Question: I am new to Python/Selenium (< 3 days). I am trying to click on the "grades" item of an unordered list (Please see image). I have tried find_element_by_link_text, find_element_by_css_selector but am unable to find it.
Image from inspect element

Thanks.
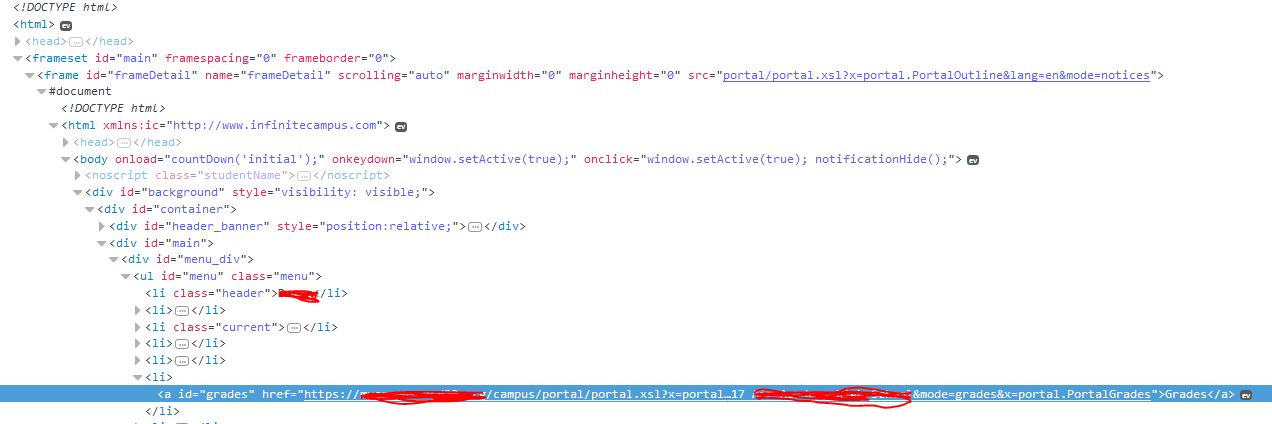
Answer: As per the HTML it is pretty clear that the desired field is within an '<iframe>' so you have to:
- Induce <URL>:- Using 'CSS_SELECTOR':'''
WebDriverWait(driver, 20).until(EC.frame_to_be_available_and_switch_to_it((By.ID,"frameDetail")))
element = WebDriverWait(driver, 20).until(EC.element_to_be_clickable((By.CSS_SELECTOR, "a#grades")))
'''
- Using 'XPATH':'''
WebDriverWait(driver, 20).until(EC.frame_to_be_available_and_switch_to_it((By.ID,"frameDetail")))
element = WebDriverWait(driver, 20).until(EC.element_to_be_clickable((By.XPATH, "//a[@id='grades']")))
'''
- : You have to add the following imports :'''
from selenium.webdriver.support.ui import WebDriverWait
from selenium.webdriver.common.by import By
from selenium.webdriver.support import expected_conditions as EC
'''
---
## Reference
You can find a couple of relevant discussions in:
- <URL>